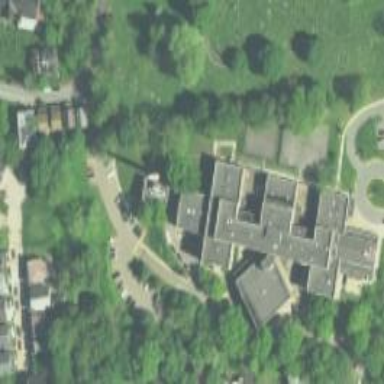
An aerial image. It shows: School.